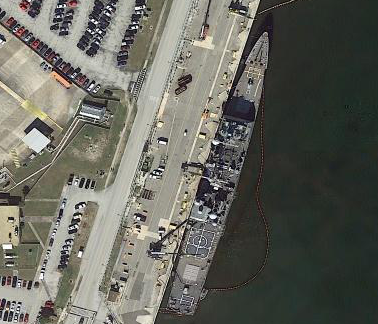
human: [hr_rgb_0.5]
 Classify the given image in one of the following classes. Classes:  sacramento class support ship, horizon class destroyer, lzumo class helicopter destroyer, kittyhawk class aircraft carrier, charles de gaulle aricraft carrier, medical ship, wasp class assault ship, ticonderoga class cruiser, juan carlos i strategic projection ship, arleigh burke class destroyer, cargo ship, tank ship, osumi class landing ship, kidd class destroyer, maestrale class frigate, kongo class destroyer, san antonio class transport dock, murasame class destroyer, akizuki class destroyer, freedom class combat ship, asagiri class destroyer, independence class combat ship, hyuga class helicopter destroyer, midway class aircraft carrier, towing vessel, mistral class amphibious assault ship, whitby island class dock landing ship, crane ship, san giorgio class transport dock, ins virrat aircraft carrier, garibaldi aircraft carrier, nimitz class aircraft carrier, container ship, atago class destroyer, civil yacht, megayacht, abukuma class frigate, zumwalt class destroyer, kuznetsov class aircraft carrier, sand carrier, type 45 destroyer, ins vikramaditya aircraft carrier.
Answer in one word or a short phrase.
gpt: Ticonderoga class cruiser